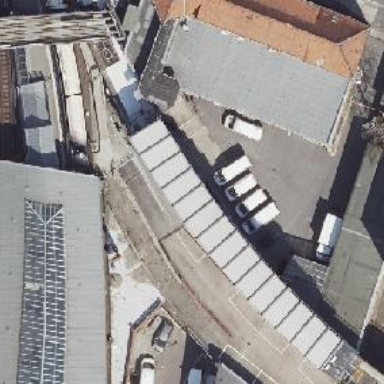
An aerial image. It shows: Transportation building that serves as traction substation.